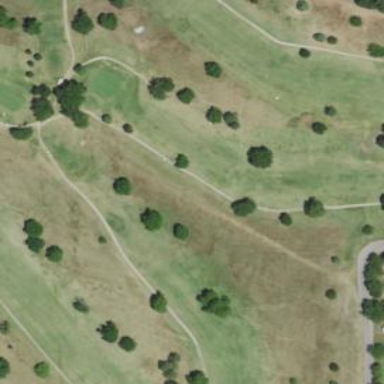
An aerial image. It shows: Golf fairway in the image.